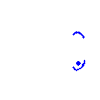
Particle: kaon